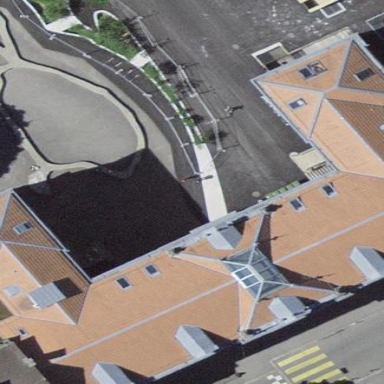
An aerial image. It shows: School building.